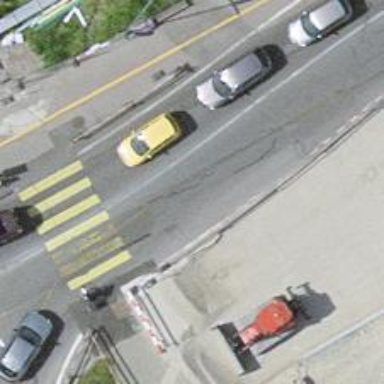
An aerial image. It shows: Road with traffic signals controlling the flow of traffic.